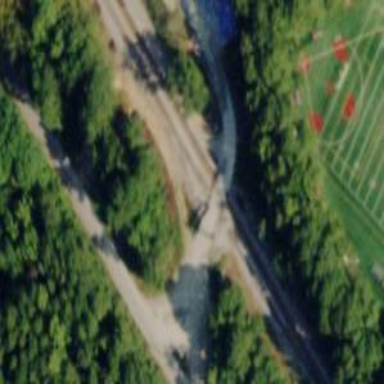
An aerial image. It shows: Disused railway spur line.